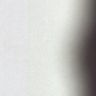
Metastatic tissue present: no